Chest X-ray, PA view. Patient: 59 years old, sex M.
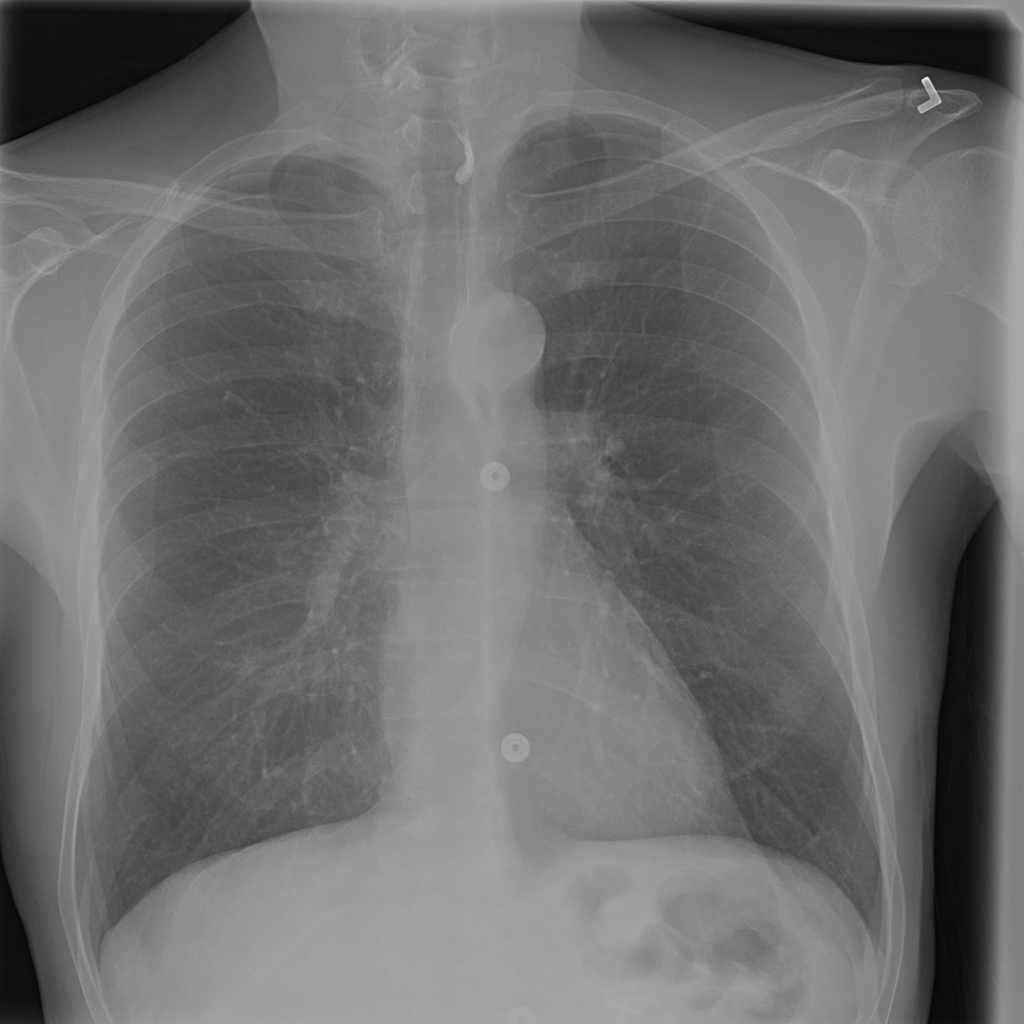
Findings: Infiltration